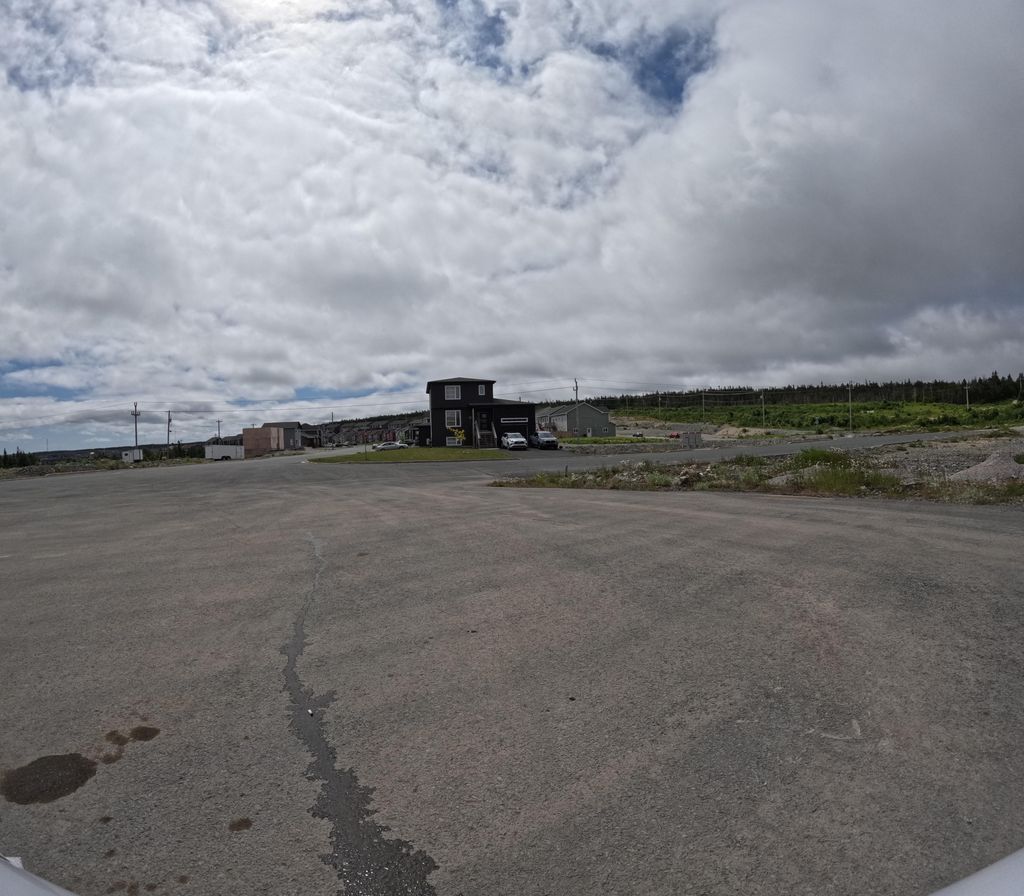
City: st_johns